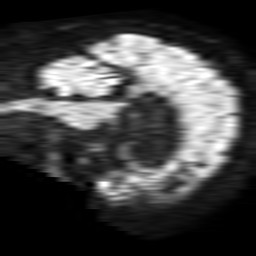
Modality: TRACE
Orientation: sagittal
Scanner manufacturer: philips
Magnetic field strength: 1.5 T
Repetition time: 3.406 s
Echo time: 0.06922 s